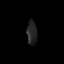
Tissue: lung
Cell type: Epithelial cells
Senescence score: 0.694
Nuclear area (px): 236
Mean DAPI intensity: 37.242